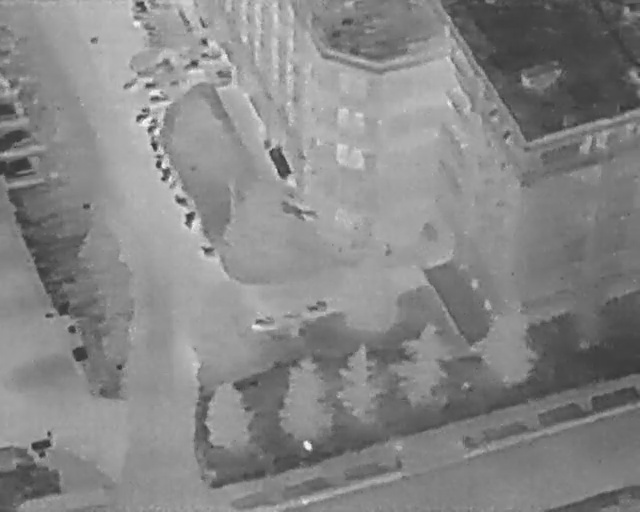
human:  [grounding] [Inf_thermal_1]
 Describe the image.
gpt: In the satellite image, there is  <ref>1 medium car </ref> <box>[[2, 27, 6, 37, 166]]</box> located at left,  <ref>2 small car </ref> <box>[[1, 24, 4, 30, 164], [0, 19, 3, 24, 2]]</box> located at top left.